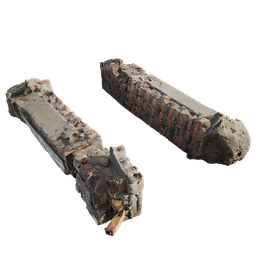
Label: architecture